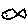
Label: fish